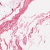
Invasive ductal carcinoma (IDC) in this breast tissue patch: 0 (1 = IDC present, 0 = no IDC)